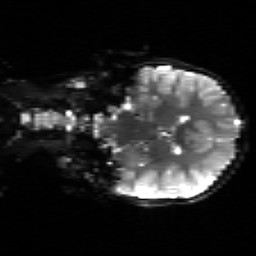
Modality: sbref
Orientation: coronal
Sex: male
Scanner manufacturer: siemens
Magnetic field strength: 3 T
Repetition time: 5 s
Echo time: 0.071 s